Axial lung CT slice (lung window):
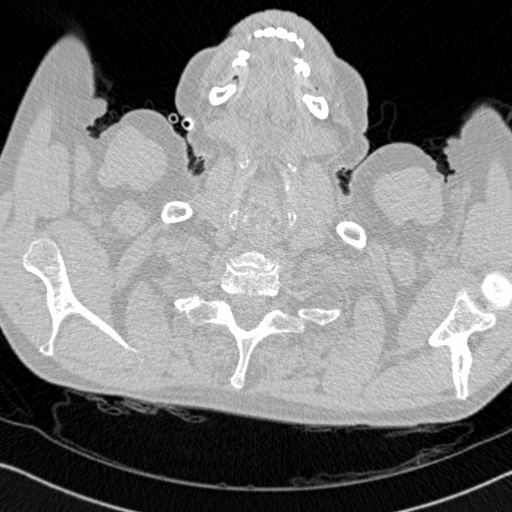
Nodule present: no